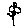
Label: flower